Question: I want to make a UI something like this:

I am able to put a coloured border around textview using following drawable code:
orange_back.xml
'''
<?xml version="1.0" encoding="utf-8"?>
<shape xmlns:android="http://schemas.android.com/apk/res/android"
android:shape="rectangle" >
<solid android:color="@color/Orange" />
<stroke android:width="0dip" android:color="#4fa5d5"/>
</shape>
'''
And setting this as background image for my textview:
'''
<TextView
android:id="@+id/textView1"
android:layout_width="wrap_content"
android:layout_height="wrap_content"
android:layout_centerHorizontal="true"
android:layout_marginTop="16dp"
android:text="@string/user"
android:textColor="@color/white"
android:background="@drawable/orange_back" />
'''
But that will just make a orange border around my textview. I want to have a orange background around both textview and edittext of same width. How to achieve this?
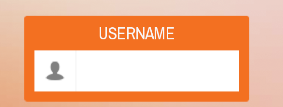
Answer: Take one LinearLayout and put TextView & EditText in that layout.
Apply that background to LinearLayout..
here is sample code..
'''
<?xml version="1.0" encoding="utf-8"?>
<LinearLayout xmlns:android="http://schemas.android.com/apk/res/android"
android:layout_width="match_parent"
android:layout_height="wrap_content"
android:orientation="vertical"
android:background="@drawable/orange_back"
android:padding="10dp">
<TextView
android:layout_width="wrap_content"
android:layout_height="wrap_content"
android:text="Username"
android:layout_gravity="center_horizontal"/>
<EditText
android:layout_width="match_parent"
android:layout_height="wrap_content"
android:hint="Please Enter"
android:drawableLeft="@drawable/ic_launcher"
android:background="#FFFFFF"
android:layout_marginTop="10dp" />
</LinearLayout>
'''